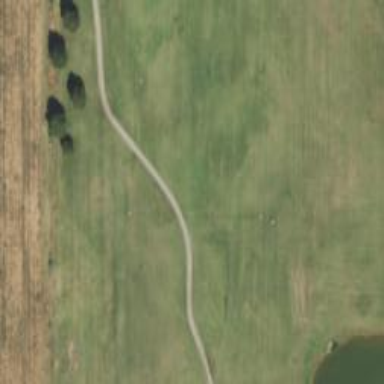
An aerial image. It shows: Well-maintained track road with grade 1 tracktype.